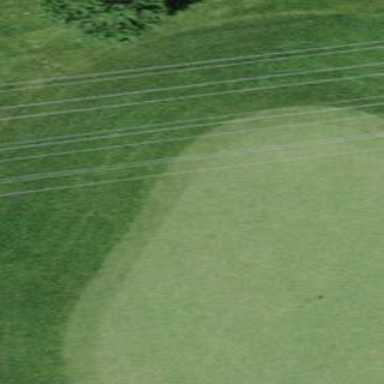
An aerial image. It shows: Golf green.